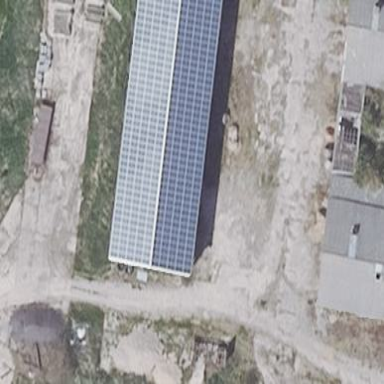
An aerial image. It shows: Small solar photovoltaic panel generator inside building.